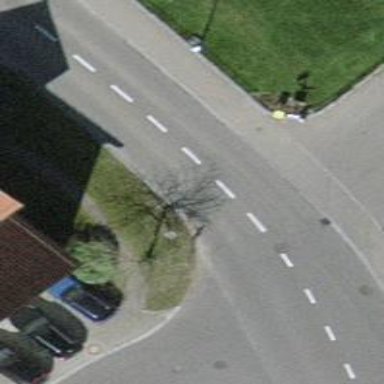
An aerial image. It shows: Public transport stop position.